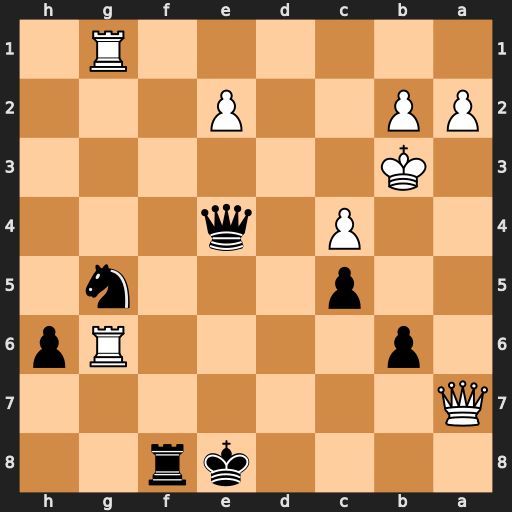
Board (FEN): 4kr2/Q7/1p4Rp/2p3n1/2P1q3/1K6/PP2P3/6R1
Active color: b
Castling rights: -
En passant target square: -
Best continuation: Rf3+ exf3 Qd3+ Ka4 Qxc4+ Ka3 Qb4#